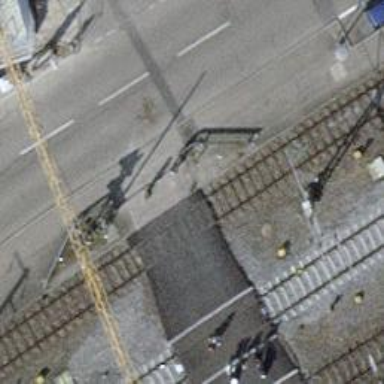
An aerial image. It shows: Full barrier level crossing along the railway.